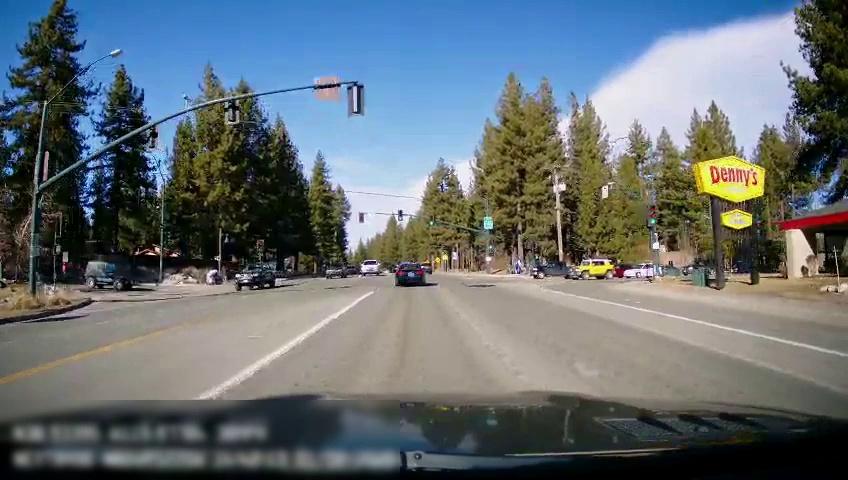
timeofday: Day
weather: Sunny
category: Drivable Space
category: Vehicles | SUV
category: Vehicles | Car
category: Vehicles | Car
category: Vehicles | Car
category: Vehicles | SUV
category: Vehicles | Truck
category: Vehicles | Car
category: Vehicles | Car
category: Vehicles | SUV
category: Vehicles | Car
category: Lanes | Opposite Lane
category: Lanes | Current Lane
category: Lanes | Alternate Lane
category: Traffic | Signs
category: Traffic | Lights
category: Traffic | Lights
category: Traffic | Lights
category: Traffic | Lights
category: Traffic | Lights
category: Traffic | Lights
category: Traffic | Signs
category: Traffic | Signs
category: Traffic | Lights